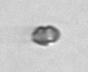
Label: Heterocapsa_rotundata